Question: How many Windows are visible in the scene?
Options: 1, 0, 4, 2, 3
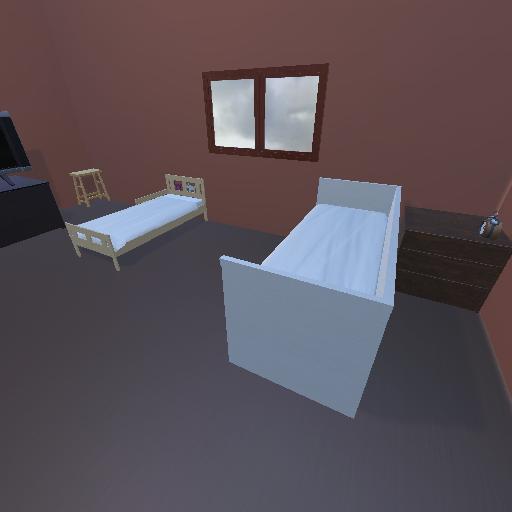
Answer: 1